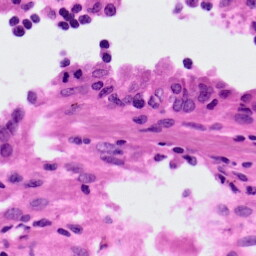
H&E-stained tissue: Lung